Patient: sex M, age 43
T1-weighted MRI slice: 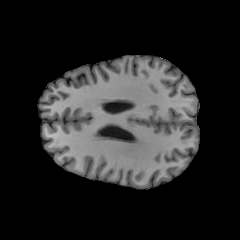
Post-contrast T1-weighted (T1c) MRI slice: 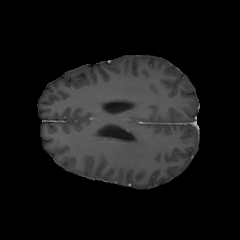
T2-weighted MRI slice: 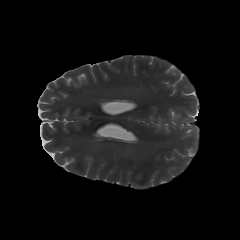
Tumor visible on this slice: no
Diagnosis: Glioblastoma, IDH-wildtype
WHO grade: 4